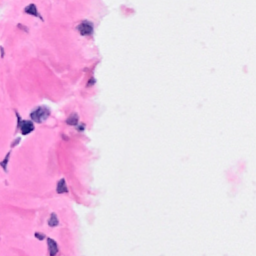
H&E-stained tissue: Breast